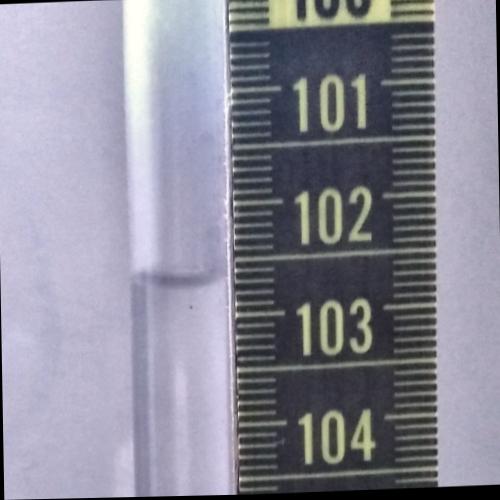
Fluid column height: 102.7 cm